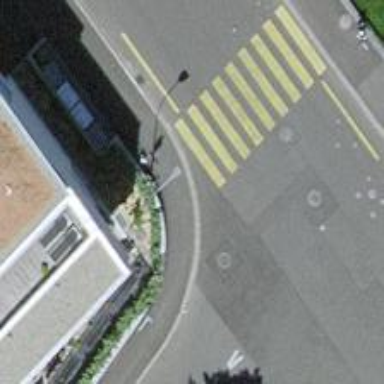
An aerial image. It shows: Kerb serving as barrier.